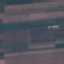
Land use / land cover: AnnualCrop